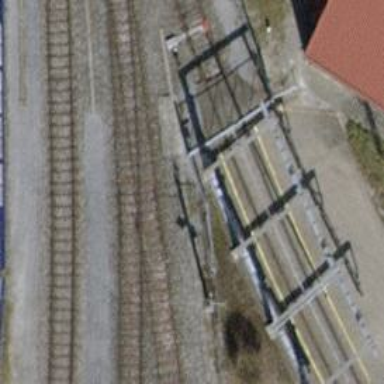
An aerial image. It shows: Railway yard.